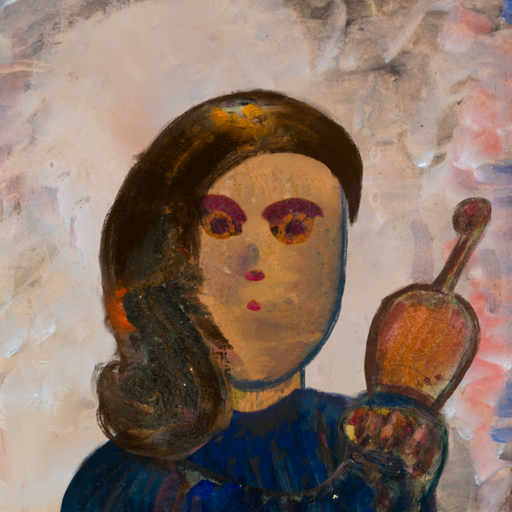
Background: Roy_Bahadur, Head And Neck Front: In_The_Sun, Face Front: Doll, Bust: Pipe, Hair Front: Gypsy_Queen, Head Accessory: Blank, Second Necklace: Blank, Necklace: Blank, Baby: Blank